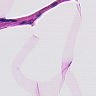
Metastatic tissue present: no